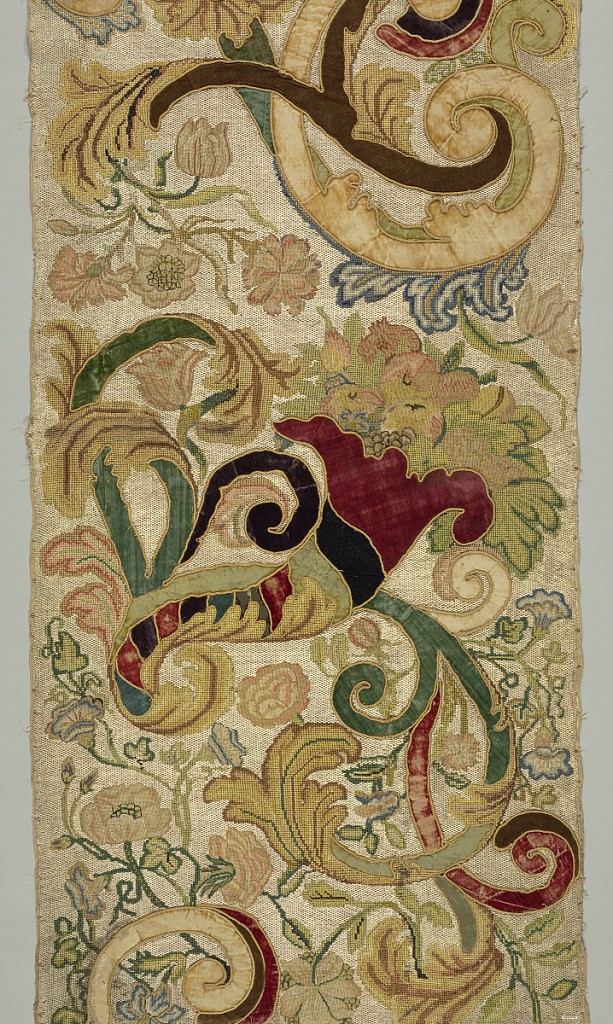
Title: Panel
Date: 17th century
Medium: silk and velvet on canvas Technique: embroidery using Florentine stitch, cross stitch and petit-point; appliqué
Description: Panel of buckram with ground worked solidly in ivory silk. Design of a horn of plenty, great swinging branches and flowers worked in multicolored thread.